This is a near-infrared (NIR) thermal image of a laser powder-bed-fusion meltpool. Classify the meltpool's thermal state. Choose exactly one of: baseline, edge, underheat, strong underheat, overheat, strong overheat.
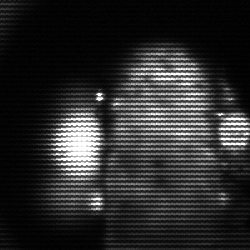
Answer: strong underheat